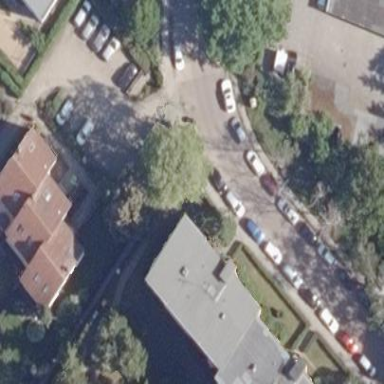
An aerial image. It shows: Building with apartments and flat roof.